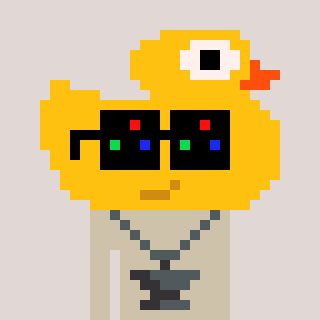
a pixel art character with square black sunglasses, a ducky-shaped head and a bege-colored body on a warm background